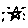
Label: star